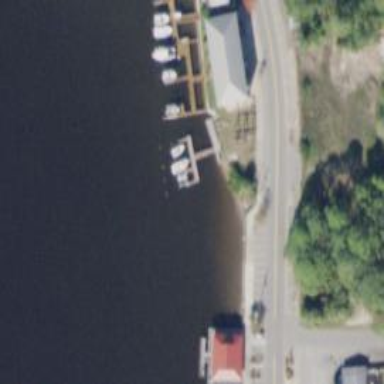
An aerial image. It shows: Man-made pier.